Question: I have developed a fairly ramshackle PHP/JavaScript Reward system for my school's VLE.
The main bulk of the work is done on a 'transactions' table which has the following fields:
'Transaction_ID', 'Datetime', 'Giver_ID', 'Recipient_ID', 'Points', 'Category_ID', 'Reason'
The idea is that if I, as a member of staff, give a student some Reward Points, an entry such as this is inserted into the database:
'''
INSERT INTO 'transactions' ('Transaction_ID', 'Datetime', 'Giver_ID', 'Recipient_ID', 'Points', 'Category_ID', 'Reason') VALUES
(60332, '2012-02-22', 34985, 137426, 5, 5, 'Excellent volcano homework.');
'''
This worked fine - but I didn't really consider just how much the system would be used. I now have over in this table.
As such, a few of my pages are starting to slow down. For instance, when staff try to allocate points, my system runs a command to get the member of staff's total point allocation and other snippets of information. This appears to be displaying rather slowly, and looking at the MySQL statement/accompanying PHP code, I think this could be much more efficient.
'''
function getLimitsAndTotals($User_ID) {
$return["SpentTotal"] = 0;
$return["SpentWeekly"] = 0;
$sql = "SELECT *
FROM 'transactions'
WHERE 'Giver_ID' =$User_ID";
$res = mysql_query($sql);
if (mysql_num_rows($res) > 0) {
while ($row = mysql_fetch_assoc($res)) {
$return["SpentTotal"] += $row["Points"];
$transaction_date = strtotime ($row["Datetime"]);
if ($transaction_date > strtotime( "last sunday" )) {
$return["SpentWeekly"] += $row["Points"];
}
}
}
return $return;
}
'''
As such, my question is twofold.
1. Can this specific code be optimised?
2. Can I employ any database techniques - full text indexing or the like - to further optimise my system?
---
: RE Indexing
I don't know anything about indexing, but it looks like my 'transactions' table does actually have an index in place?

Is this the correct type of index?
Here is the code for table-creation:
'''
CREATE TABLE IF NOT EXISTS 'transactions' (
'Transaction_ID' int(9) NOT NULL auto_increment,
'Datetime' date NOT NULL,
'Giver_ID' int(9) NOT NULL,
'Recipient_ID' int(9) NOT NULL,
'Points' int(4) NOT NULL,
'Category_ID' int(3) NOT NULL,
'Reason' text NOT NULL,
PRIMARY KEY ('Transaction_ID')
) ENGINE=InnoDB DEFAULT CHARSET=latin1 AUTO_INCREMENT=74927 ;
'''
---
Thanks in advance,
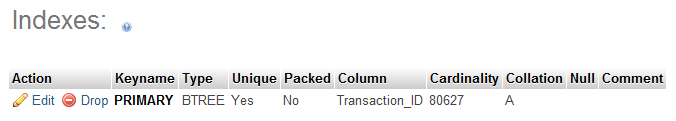
Answer: Make sure 'Giver_ID' is . Try also running the strtotime outside of your while loop as I imagine its an expensive operation to be running 72,000 times.
'''
if (mysql_num_rows($res) > 0) {
// assign the unix timestamp of last sunday here.
$last_sunday = strtotime('last sunday');
while ($row = mysql_fetch_assoc($res)) {
$return["SpentTotal"] += $row["Points"];
$transaction_date = strtotime ($row["Datetime"]);
if ($transaction_date > $last_sunday) {
$return["SpentWeekly"] += $row["Points"];
}
}
}
'''
Also consider running 'UNIX_TIMESTAMP(Datetime) AS datetime_timestamp' in your SQL instead of getting it out as a string and running another expensive strtotime operation. You can then simply run:
'''
if (mysql_num_rows($res) > 0) {
// assign the unix timestamp of last sunday here.
$last_sunday = strtotime('last sunday');
while ($row = mysql_fetch_assoc($res)) {
$return["SpentTotal"] += $row["Points"];
if ($row['datetime_timestamp'] > $last_sunday) {
$return["SpentWeekly"] += $row["Points"];
}
}
}
'''
(if your column is of type DATE, of course!)